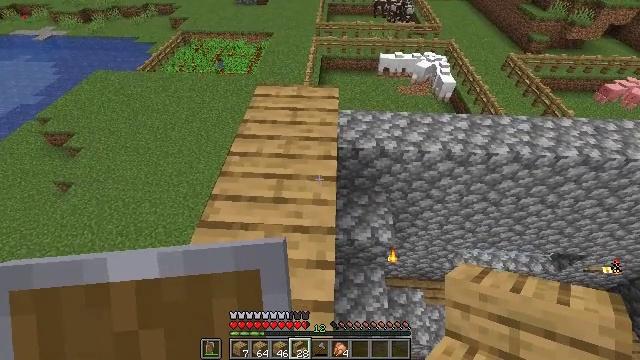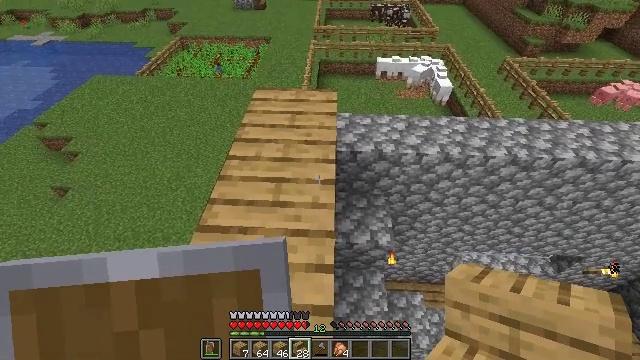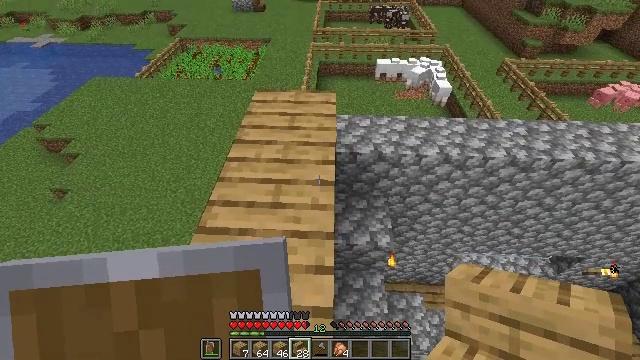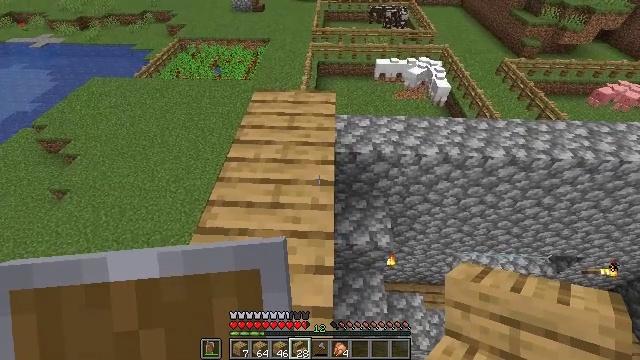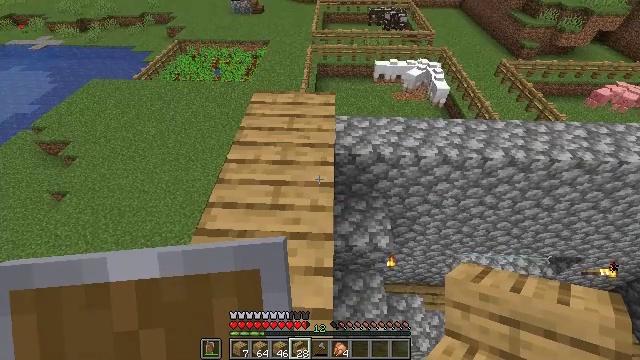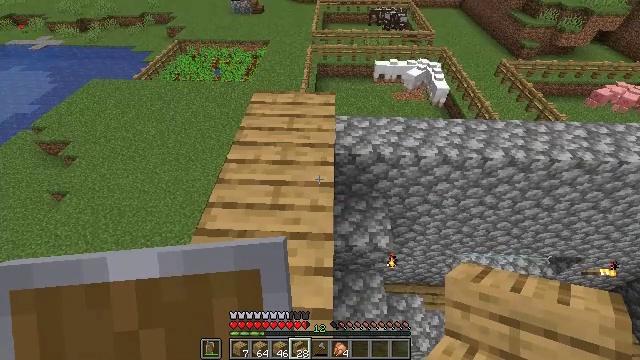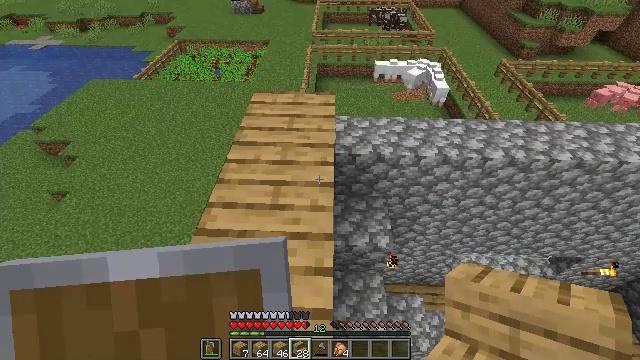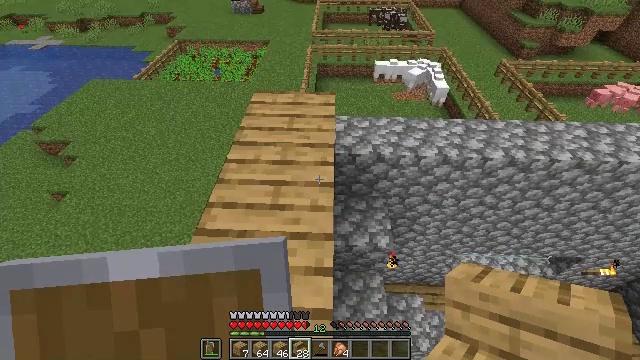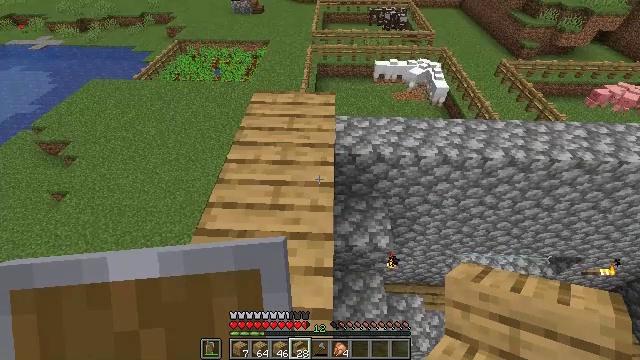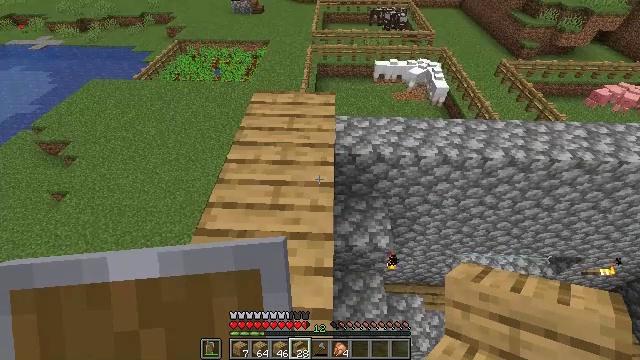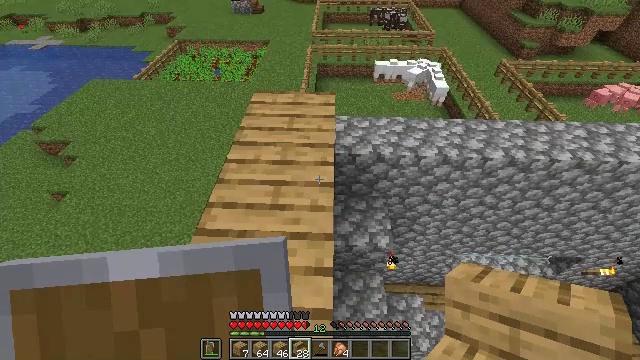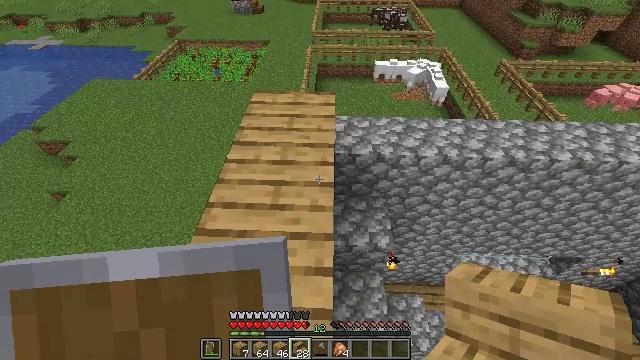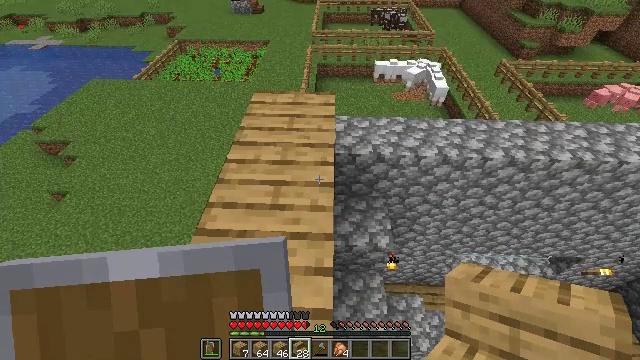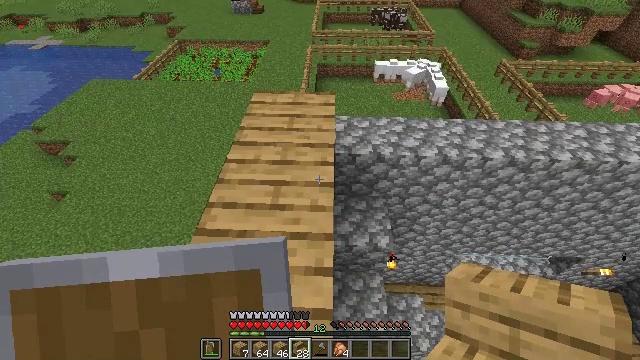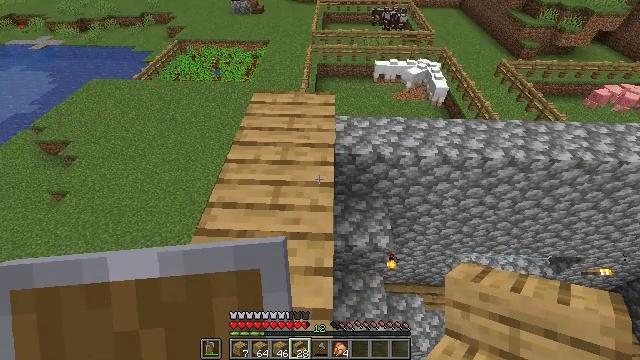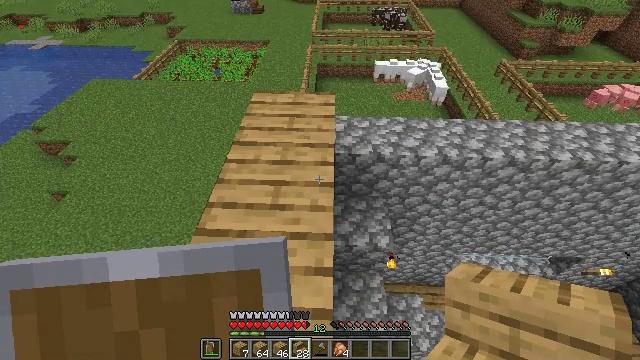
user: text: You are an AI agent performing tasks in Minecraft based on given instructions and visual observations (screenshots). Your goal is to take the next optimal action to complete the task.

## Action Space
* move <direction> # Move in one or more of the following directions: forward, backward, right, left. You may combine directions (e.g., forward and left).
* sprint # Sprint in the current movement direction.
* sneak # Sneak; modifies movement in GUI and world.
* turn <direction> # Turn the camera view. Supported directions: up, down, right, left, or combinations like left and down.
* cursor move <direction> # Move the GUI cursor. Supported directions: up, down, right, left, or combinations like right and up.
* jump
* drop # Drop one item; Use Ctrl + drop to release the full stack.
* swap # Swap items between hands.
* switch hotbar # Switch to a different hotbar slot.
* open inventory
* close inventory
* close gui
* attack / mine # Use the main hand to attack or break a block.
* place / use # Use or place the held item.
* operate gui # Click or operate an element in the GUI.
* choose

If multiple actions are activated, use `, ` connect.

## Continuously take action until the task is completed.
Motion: motion action
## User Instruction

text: Hunt a bat.
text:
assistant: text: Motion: no_op
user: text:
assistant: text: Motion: no_op
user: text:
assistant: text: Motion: no_op
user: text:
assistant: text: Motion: no_op
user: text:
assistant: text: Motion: no_op
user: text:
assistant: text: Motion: no_op
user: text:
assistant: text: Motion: no_op
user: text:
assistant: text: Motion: no_op
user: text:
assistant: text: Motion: no_op
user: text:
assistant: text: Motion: no_op
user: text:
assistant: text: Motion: no_op
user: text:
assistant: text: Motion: no_op
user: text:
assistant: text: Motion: no_op
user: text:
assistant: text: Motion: no_op
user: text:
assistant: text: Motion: no_op
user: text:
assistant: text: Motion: no_op
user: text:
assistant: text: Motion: no_op
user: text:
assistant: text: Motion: no_op
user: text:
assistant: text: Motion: no_op
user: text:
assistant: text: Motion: no_op
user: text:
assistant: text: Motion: no_op
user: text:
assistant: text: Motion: no_op
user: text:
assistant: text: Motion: no_op
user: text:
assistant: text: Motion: no_op
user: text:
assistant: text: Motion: no_op
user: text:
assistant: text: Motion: no_op
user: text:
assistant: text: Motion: no_op
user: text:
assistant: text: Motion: move forward
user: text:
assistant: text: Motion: move forward
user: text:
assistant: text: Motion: move forward